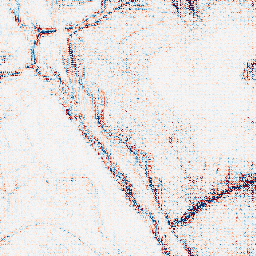
Category: wavelet
Decomposition family: wavelet_dwt
Decomposition parameters: wavelet: db2
level: 2
Upsampling method: regularized
Upsampling parameters: scale: 4
lambda_reg: 0.1
Upsampling scale: 4